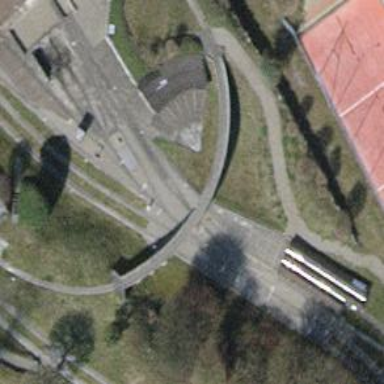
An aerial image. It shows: Miniature railway.